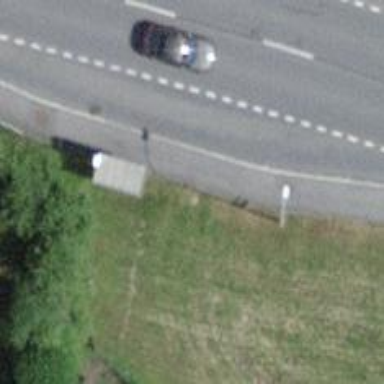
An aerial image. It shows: Bus stop with platform for public transport.